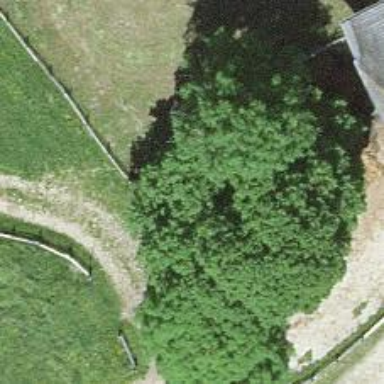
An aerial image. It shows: Beautiful tree in nature.